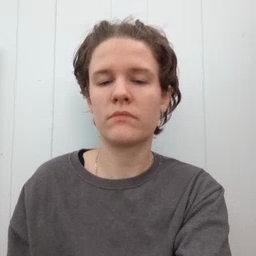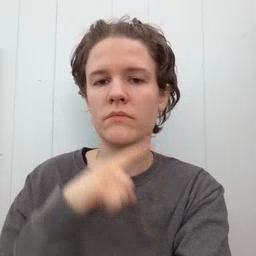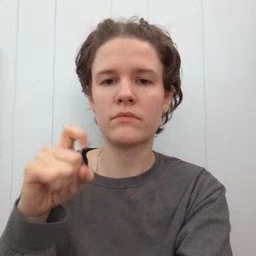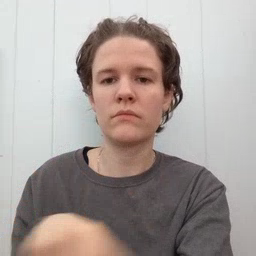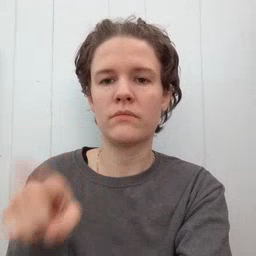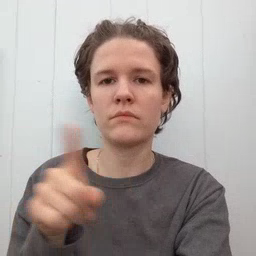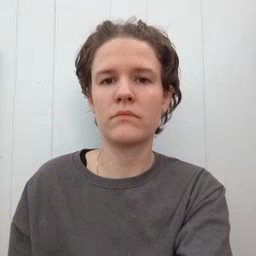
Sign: dryer